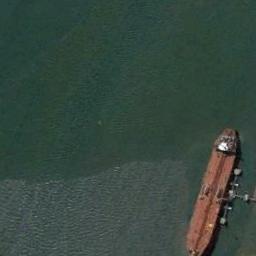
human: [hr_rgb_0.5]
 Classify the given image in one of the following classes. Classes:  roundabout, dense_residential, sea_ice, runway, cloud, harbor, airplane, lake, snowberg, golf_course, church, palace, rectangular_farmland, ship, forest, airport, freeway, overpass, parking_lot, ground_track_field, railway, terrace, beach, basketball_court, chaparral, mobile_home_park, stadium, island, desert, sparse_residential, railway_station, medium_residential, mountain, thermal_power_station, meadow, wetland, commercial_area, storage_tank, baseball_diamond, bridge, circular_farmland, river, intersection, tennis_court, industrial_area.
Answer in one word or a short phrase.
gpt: ship